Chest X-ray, AP view. Patient: 58 years old, sex F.
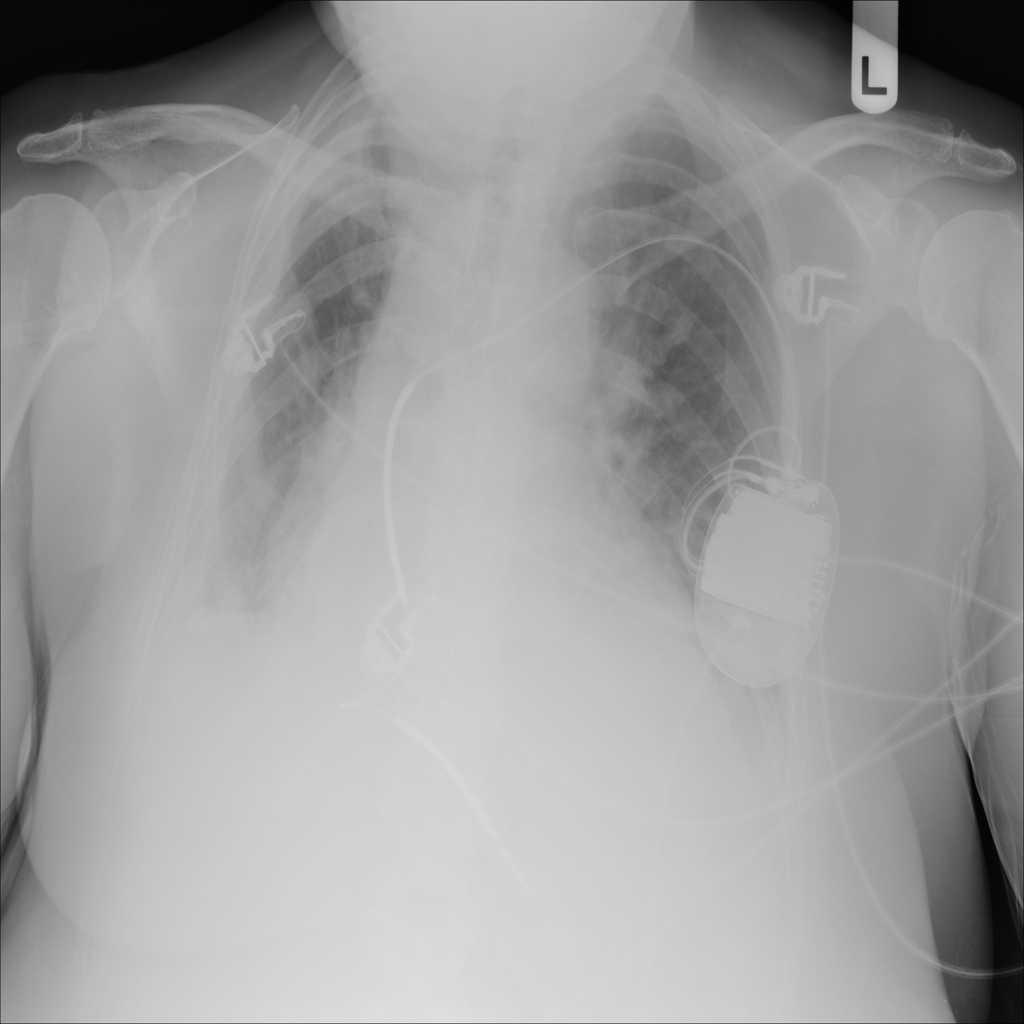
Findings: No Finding